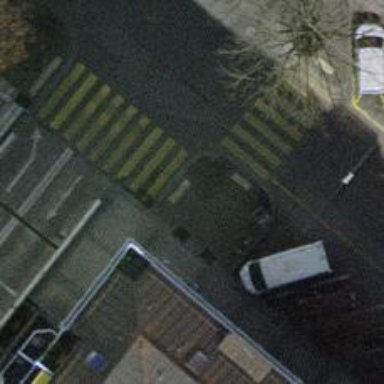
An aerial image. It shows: Kerb barrier.